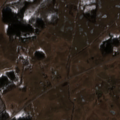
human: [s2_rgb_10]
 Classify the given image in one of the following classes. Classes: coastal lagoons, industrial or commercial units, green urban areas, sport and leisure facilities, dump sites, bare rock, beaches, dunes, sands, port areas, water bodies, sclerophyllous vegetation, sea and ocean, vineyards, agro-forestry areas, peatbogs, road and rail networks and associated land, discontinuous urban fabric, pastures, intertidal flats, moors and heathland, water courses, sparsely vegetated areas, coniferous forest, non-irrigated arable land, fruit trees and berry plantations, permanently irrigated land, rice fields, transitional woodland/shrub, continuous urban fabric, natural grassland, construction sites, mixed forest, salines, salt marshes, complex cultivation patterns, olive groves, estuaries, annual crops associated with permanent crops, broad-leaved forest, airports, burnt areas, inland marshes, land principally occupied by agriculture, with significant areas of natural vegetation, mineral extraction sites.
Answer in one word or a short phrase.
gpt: non-irrigated arable land, complex cultivation patterns, land principally occupied by agriculture, with significant areas of natural vegetation, coniferous forest